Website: lowes
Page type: review-order
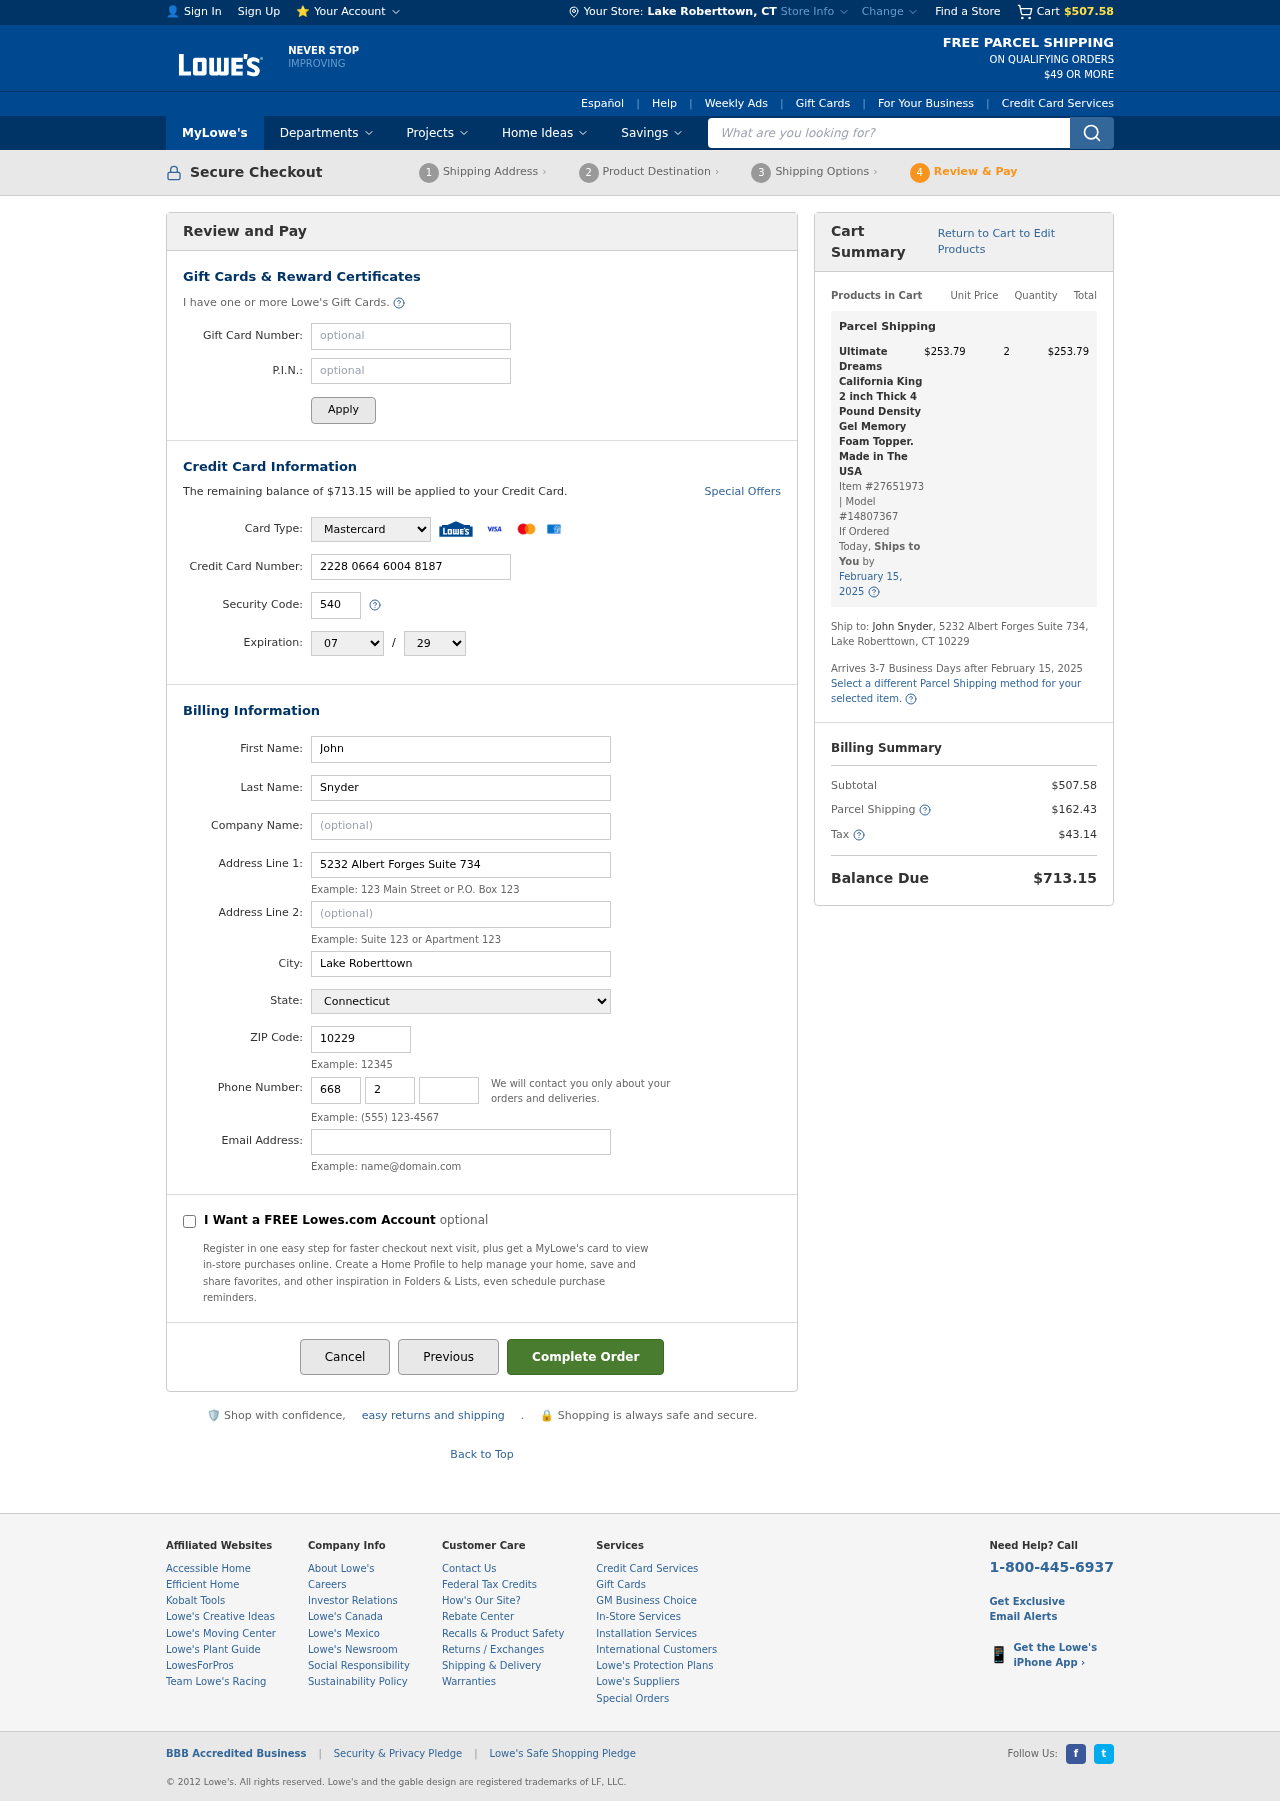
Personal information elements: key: PII_CARD_CVV
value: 540
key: PII_CARD_EXPIRY_MONTH
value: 07
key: PII_CARD_EXPIRY_YEAR
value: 29
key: PII_CARD_NUMBER
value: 2228 0664 6004 8187
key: PII_CARD_TYPE
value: Mastercard
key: PII_CITY
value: Lake Roberttown
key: PII_CITY_STATE
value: Lake Roberttown, CT
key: PII_EMAIL
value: jsnyder@gmail.com
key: PII_FIRSTNAME
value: John
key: PII_LASTNAME
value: Snyder
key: PII_PHONE_AREA
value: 668
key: PII_PHONE_PREFIX
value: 208
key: PII_PHONE_SUFFIX
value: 6435
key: PII_POSTCODE
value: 10229
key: PII_STATE
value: Connecticut
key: PII_STREET
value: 5232 Albert Forges Suite 734
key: PII_STREET2
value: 5232 Albert Forges Suite 734
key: PII_FULLNAME2
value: John Snyder
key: PII_STATE_ABBR
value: CT
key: PII_POSTCODE_FULL
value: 10229
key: PII_CITY_STATE_ZIP
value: Lake Roberttown, CT 10229
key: PII_POSTCODE_NUMERIC
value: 10229
Product elements: key: PRODUCT1_NAME
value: Ultimate Dreams California King 2 inch Thick 4 Pound Density Gel Memory Foam Topper. Made in The USA
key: PRODUCT1_PRICE
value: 253.79
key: PRODUCT1_QUANTITY
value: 2
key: PRODUCT1_ITEM_NUMBER
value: Item #27651973
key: PRODUCT1_MODEL_NUMBER
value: Model #14807367
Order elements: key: ORDER_SUBTOTAL
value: $507.58
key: ORDER_BALANCE_DUE
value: $713.15
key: ORDER_SHIPPING_DATE
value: February 15, 2025
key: ORDER_ITEM_TOTAL
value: $253.79
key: ORDER_SHIPPING_DATE2
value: February 15, 2025
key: ORDER_SHIPPING_COST
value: $162.43
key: ORDER_TAX
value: $43.14
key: ORDER_TOTAL
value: $713.15
Search elements: key: HEADER_SEARCH
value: What are you looking for?